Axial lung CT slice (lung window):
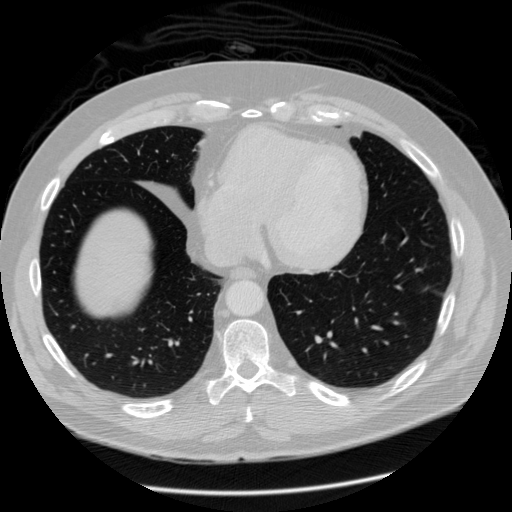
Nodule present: no